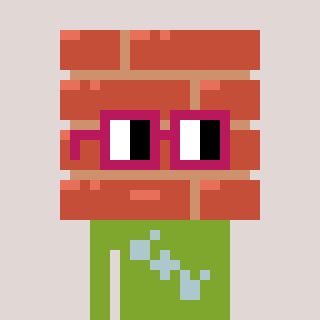
a pixel art character with square dark red glasses, a wall-shaped head and a slimegreen-colored body on a warm background